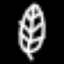
Label: leaf